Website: apple
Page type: address-validator
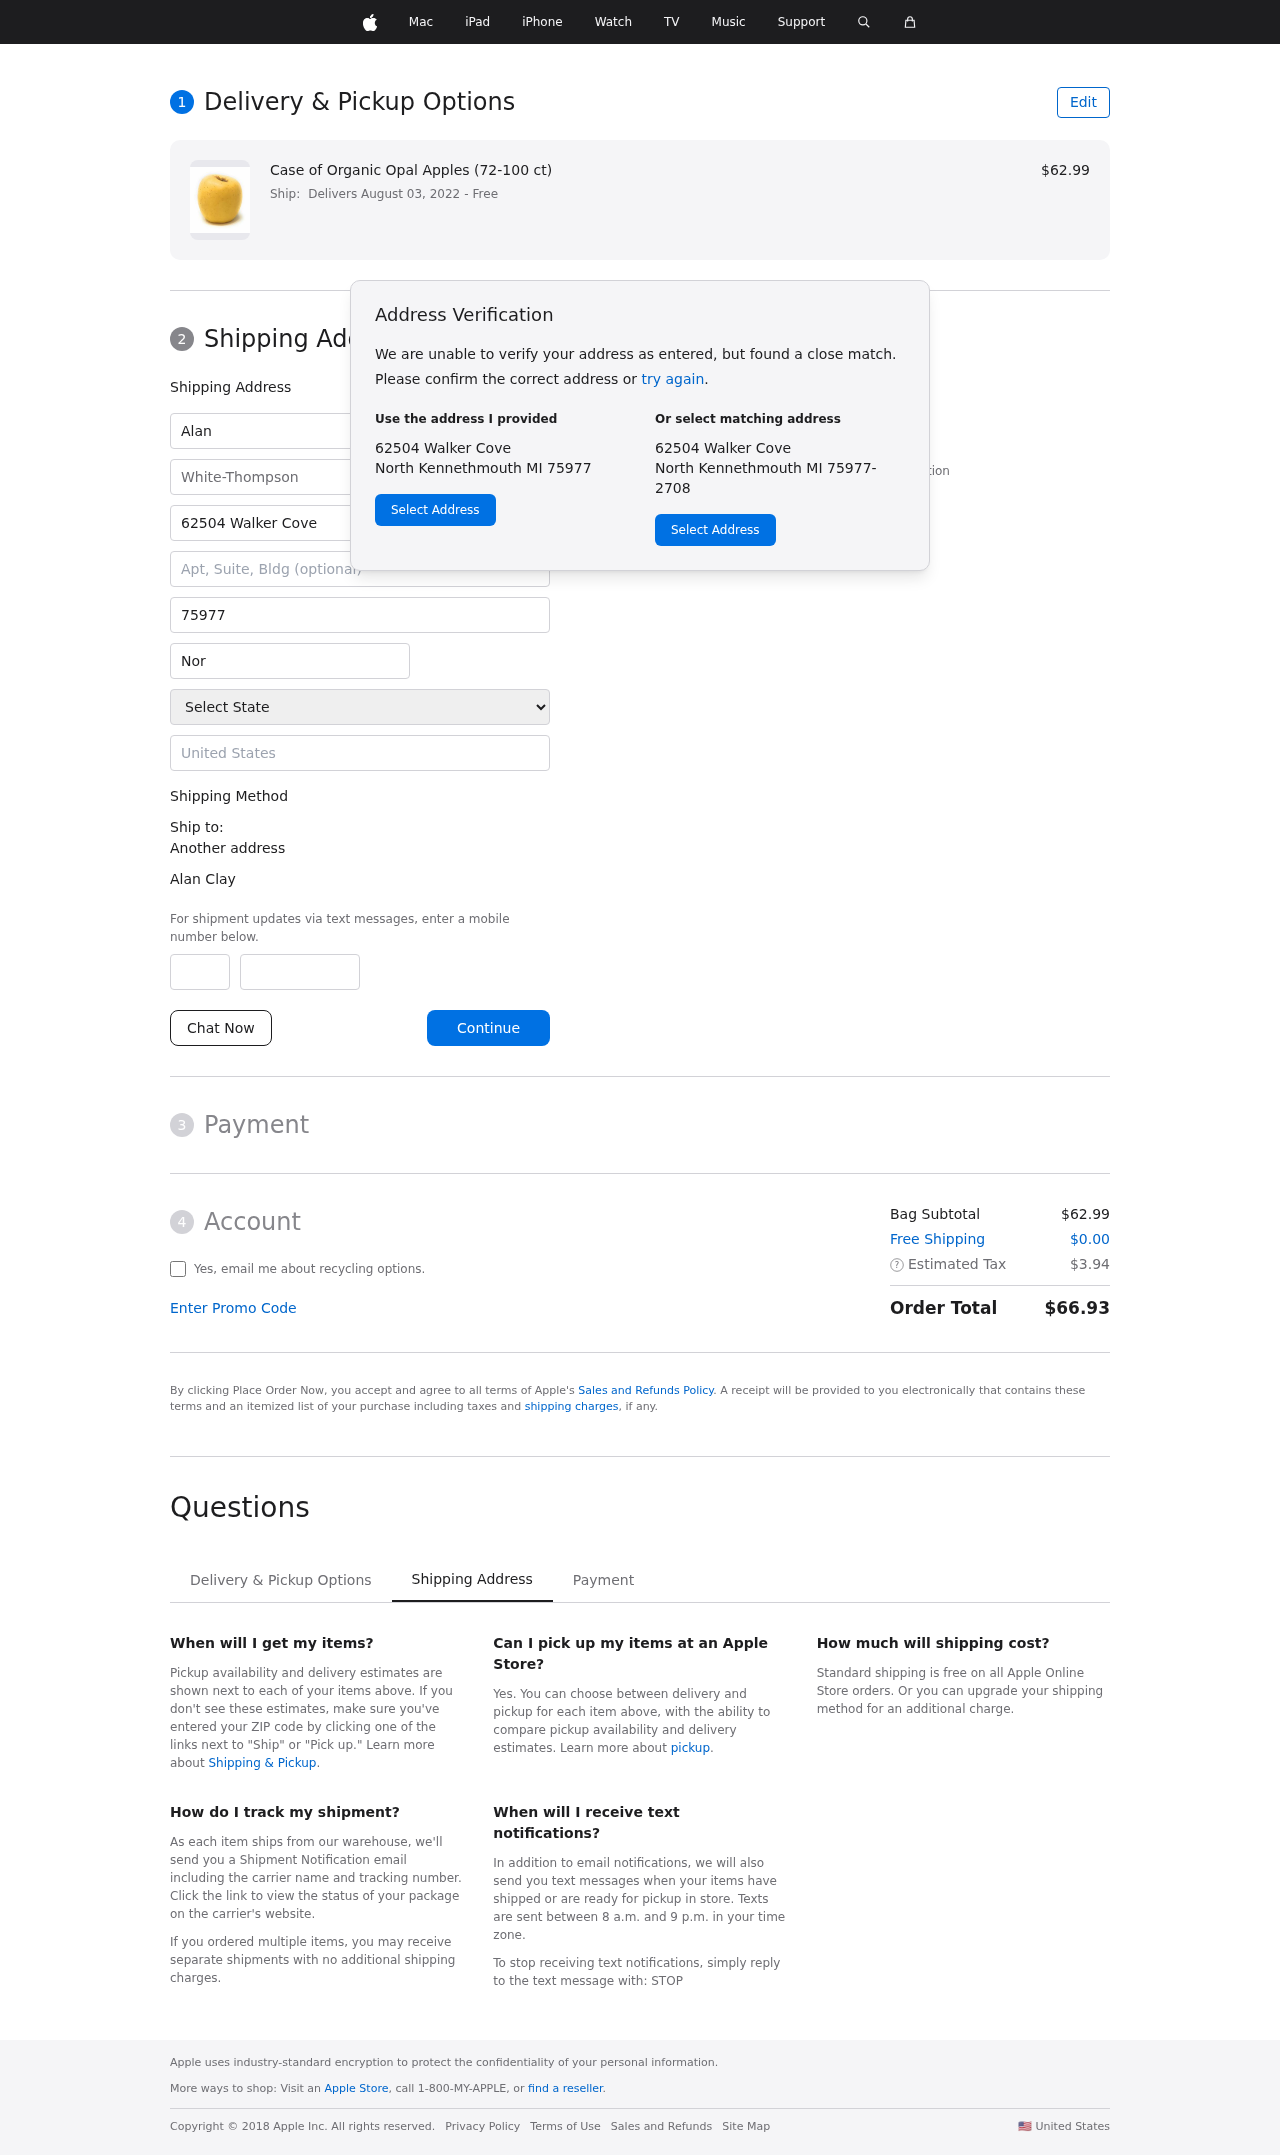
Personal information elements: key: PII_CITY
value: North Kennethmouth
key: PII_COMPANY
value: White-Thompson
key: PII_COUNTRY
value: United States
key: PII_FIRSTNAME
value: Alan
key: PII_FULLNAME
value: Alan Clay
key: PII_LASTNAME
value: Clay
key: PII_PHONE_AREA
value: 340
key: PII_PHONE_SUFFIX
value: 9494
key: PII_POSTCODE
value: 75977
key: PII_STATE
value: Michigan
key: PII_STREET
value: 62504 Walker Cove
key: PII_CITY_STATE_ZIP
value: North Kennethmouth MI 75977
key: PII_STATE_ABBR
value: MI
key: PII_POSTCODE_FULL
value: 75977
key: PII_POSTCODE_NUMERIC
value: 75977
Product elements: key: PRODUCT1_NAME
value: Case of Organic Opal Apples (72-100 ct)
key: PRODUCT1_PRICE
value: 62.99
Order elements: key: ORDER_DELIVERY_DATE
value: Delivers August 03, 2022
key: ORDER_SUBTOTAL
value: $62.99
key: ORDER_SHIPPING_COST
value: $0.00
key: ORDER_TAX
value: $3.94
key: ORDER_TOTAL
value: $66.93